Question: I had a couple user report white blocks on their screens, and im unsure whats causing this issue. It seems to work fine on most phones but im unsure what the problem could be. (known to not be working on the Galaxy Nexus and Droid Pro, but works fine on my original Droid). Im just stumped, below is my code and a screenshot the user posted of the issue. Any idea what could be causing this? Its written in ES 1.1. The ones that arent loading are pngs with transparent being draw with
'''
gl.glBlendFunc(GL10.GL_SRC_ALPHA, GL10.GL_ONE_MINUS_SRC_ALPHA);
'''

code:
'''
public class MenuButton {
AssetManager assetManager;
GL10 gl;
// Our vertices.
//Our texture.
private float texture[] = {
//Mapping coordinates for the vertices
0.0f, 1.0f,
1.0f, 1.0f,
0.0f, 0.0f,
1.0f, 0.0f,
};
// The order we like to connect them.
private byte indices[] = {0,1,3,2};
// Our vertex buffer.
private FloatBuffer vertexBuffer;
// Our index buffer.
private ByteBuffer indexBuffer;
//texture buffer.
private FloatBuffer textureBuffer;
//Our texture pointer.
private int[] textures = new int[3];
float width;
float height;
public MenuButton(Bitmap graphic,GL10 _gl, int _width, int _height) {
width=_width;
height=_height;
float vertices[] = {
0f, -_width, 0.0f, //LB
width, -_width, 0.0f, //RB
0, 0, 0.0f, //LT
_width, 0.0f, 0.0f, //RT
};
gl=_gl;
ByteBuffer byteBuf = ByteBuffer.allocateDirect(vertices.length * 4);
byteBuf.order(ByteOrder.nativeOrder());
vertexBuffer = byteBuf.asFloatBuffer();
vertexBuffer.put(vertices);
vertexBuffer.position(0);
//
byteBuf = ByteBuffer.allocateDirect(texture.length * 4);
byteBuf.order(ByteOrder.nativeOrder());
textureBuffer = byteBuf.asFloatBuffer();
textureBuffer.put(texture);
textureBuffer.position(0);
//
indexBuffer = ByteBuffer.allocateDirect(indices.length);
indexBuffer.put(indices);
indexBuffer.position(0);
loadGLTexture(0, graphic);
}
/**
* This function draws our square on screen.
* @param gl
*/
public void draw(GL10 gl) {
//Bind our only previously generated texture in this case
gl.glBindTexture(GL10.GL_TEXTURE_2D, textures[0]);
//Point to our buffers
gl.glEnableClientState(GL10.GL_VERTEX_ARRAY);
gl.glEnableClientState(GL10.GL_TEXTURE_COORD_ARRAY);
//Set the face rotation
gl.glFrontFace(GL10.GL_CCW);
//Enable the vertex and texture state
gl.glVertexPointer(3, GL10.GL_FLOAT, 0, vertexBuffer);
gl.glTexCoordPointer(2, GL10.GL_FLOAT, 0, textureBuffer);
gl.glEnable(GL10.GL_CULL_FACE);
//Draw the vertices as triangles, based on the Index Buffer information
gl.glDrawElements(GL10.GL_TRIANGLE_FAN, indices.length, GL10.GL_UNSIGNED_BYTE, indexBuffer);
// Disable the vertices buffer.
gl.glDisableClientState(GL10.GL_VERTEX_ARRAY);
//Disable the texture buffer.
gl.glDisableClientState(GL10.GL_TEXTURE_COORD_ARRAY);
}
/**
* Load the textures
*
* @param gl - The GL Context
* @param context - The Activity context
*/
public void destroyTexture() {
gl.glDeleteTextures(3, textures, 0);
}
public void loadGLTexture(int graphicsToLoad,Bitmap bitmap) {
//Generate three texture pointers...
gl.glGenTextures(3, textures, 0);
//...and bind it to our array
gl.glBindTexture(GL10.GL_TEXTURE_2D, textures[0]);
//Create Nearest Filtered Texture
gl.glTexParameterf(GL10.GL_TEXTURE_2D, GL10.GL_TEXTURE_MIN_FILTER, GL10.GL_LINEAR_MIPMAP_NEAREST);
gl.glTexParameterf(GL10.GL_TEXTURE_2D, GL10.GL_TEXTURE_MAG_FILTER, GL10.GL_LINEAR);
gl.glTexParameterf(GL11.GL_TEXTURE_2D, GL11.GL_GENERATE_MIPMAP, GL11.GL_TRUE);
gl.glTexParameterf(GL10.GL_TEXTURE_2D, GL10.GL_TEXTURE_WRAP_S, GL10.GL_CLAMP_TO_EDGE);
gl.glTexParameterf(GL10.GL_TEXTURE_2D, GL10.GL_TEXTURE_WRAP_T, GL10.GL_CLAMP_TO_EDGE);
GLUtils.texImage2D(GL10.GL_TEXTURE_2D, 0, bitmap, 0);
bitmap.recycle();
}
public boolean amIHit(float[] matrixValues,MotionEvent event) {
Log.e("sys",""+event.getY());
// if (((event.getX())>(0)&&((event.getX()))<5+width)&&((event.getY())>0)&&(event.getY()<width)) {
if (((event.getX()>0)&&(event.getX()<5+width))&&((event.getY()>0)&&(event.getY()<5+height))) {
Log.e("sys","hit menu button.");
return true;
}
Log.e("sys","menu button not hit.");
return false;
}
}
'''
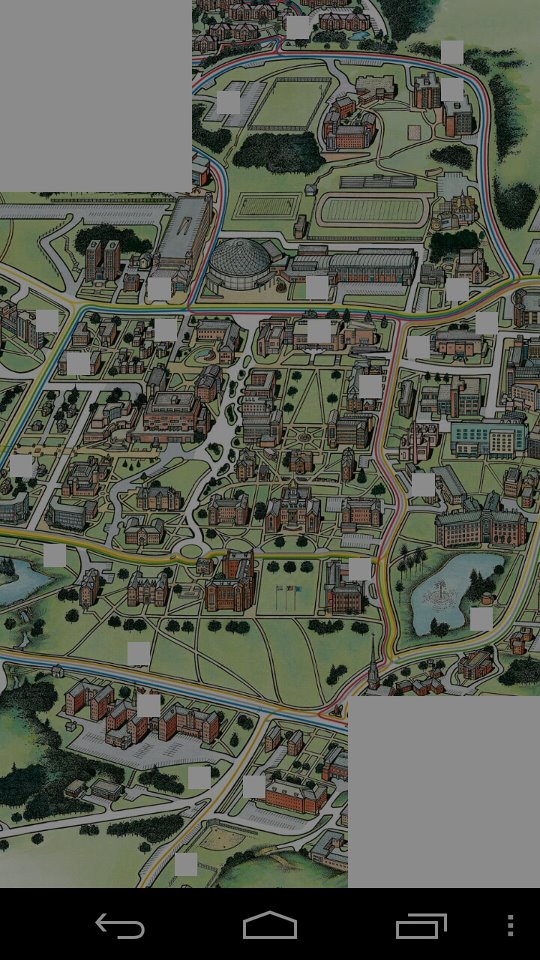
Answer: Take a look at this link, and the importance of using power-of-two size bitmaps:
<URL>
Perhaps this is the underlying problem, and some platforms (like your Droid) are more forgiving, and other platforms (like your user's Galaxy Nexus) aren't.
Here is another possibility:
> <URL>You must enable vertex array and texture coords array and bind your
buffer indexes before making any calls to your glDraw...() function.